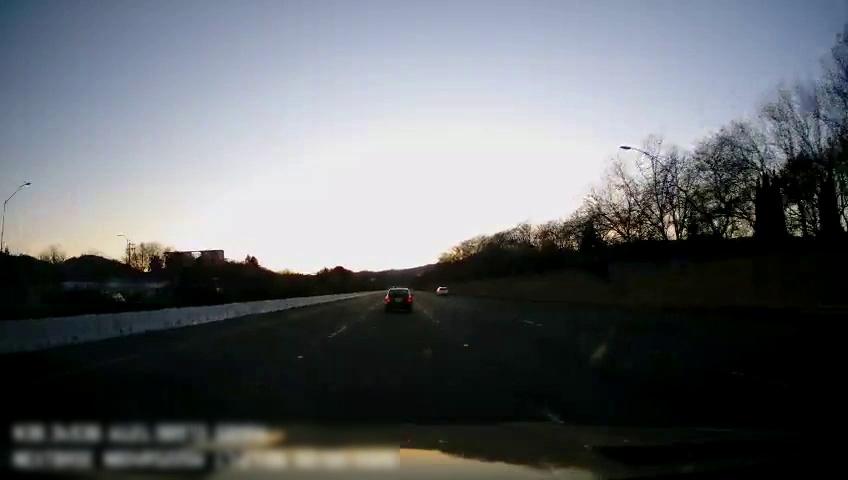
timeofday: Day
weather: Cloudy
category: Drivable Space
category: Vehicles | SUV
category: Vehicles | Car
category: Lanes | Current Lane
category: Lanes | Current Lane
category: Lanes | Alternate Lane